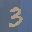
Label: 3